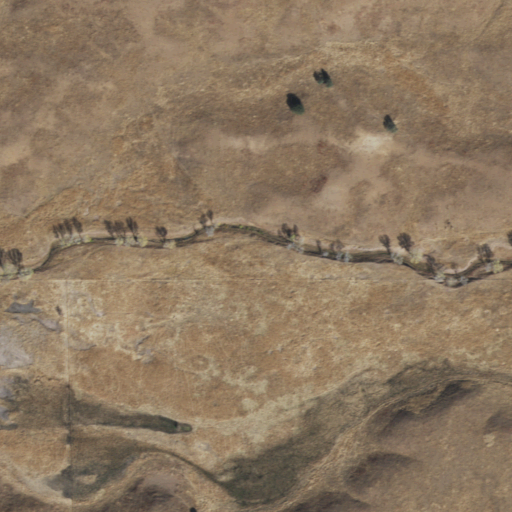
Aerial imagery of valley in Arizona named A Bar Draw containing grassland, herbaceous wetlands, and shrub